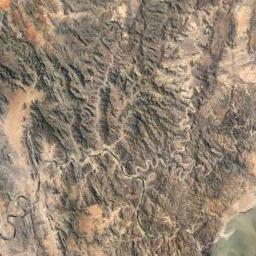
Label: mountain